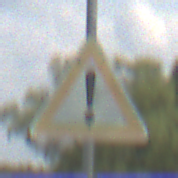
Verkehrszeichen: Gefahrenstelle
Umgebung: Outdoor, Nature
Tageszeit: MorningAfternoon
Wetter: PartlyCloudy
Licht: Natural
Jahreszeit: NotSpecified
Kontrast: HighContrast